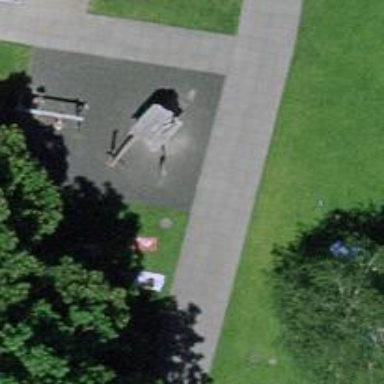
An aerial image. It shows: Playground structure.